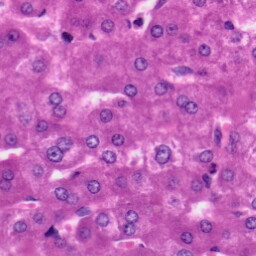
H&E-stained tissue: Liver